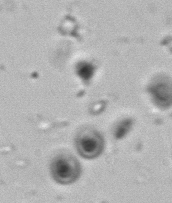
Label: Phaeocystis